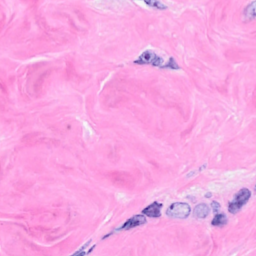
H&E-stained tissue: Breast